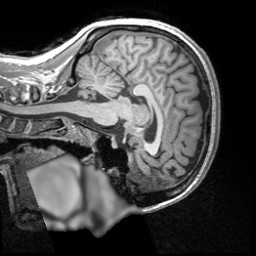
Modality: T1w
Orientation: sagittal
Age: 23
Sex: female
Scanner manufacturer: siemens
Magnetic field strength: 3 T
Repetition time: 1.9 s
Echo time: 0.00293 s